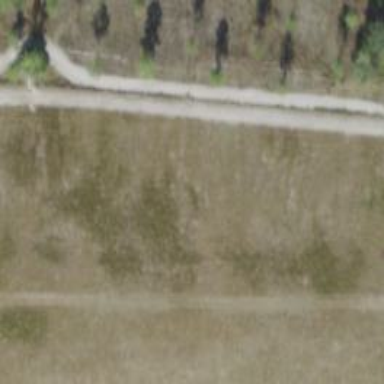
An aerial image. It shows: Abandoned road.